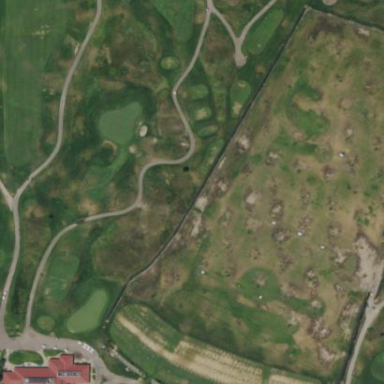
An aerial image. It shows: Area of rough grass used for golf.